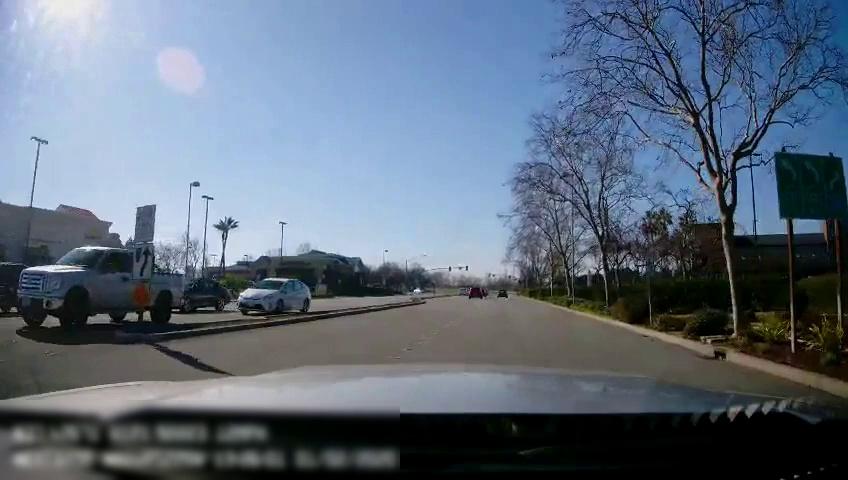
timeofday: Day
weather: Sunny
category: Drivable Space
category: Vehicles | Car
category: Vehicles | SUV
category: Vehicles | Truck
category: Vehicles | Car
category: Vehicles | Car
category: Vehicles | Car
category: Lanes | Current Lane
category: Traffic | Signs